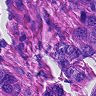
Metastatic tissue present: yes